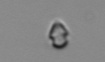
Label: Heterocapsa_rotundata